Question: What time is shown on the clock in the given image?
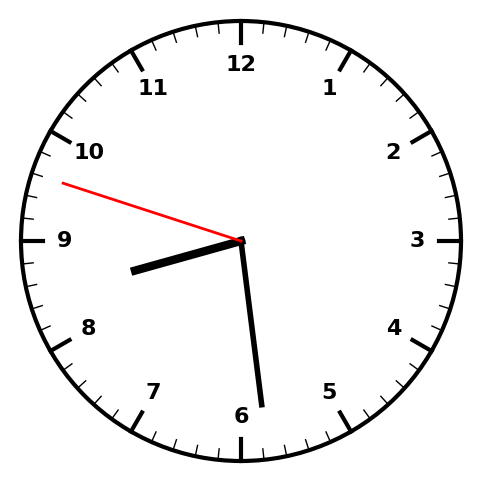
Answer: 08:28:48